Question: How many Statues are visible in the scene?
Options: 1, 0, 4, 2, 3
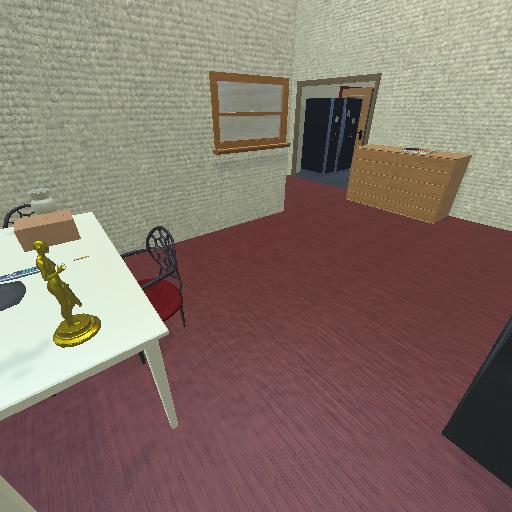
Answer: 1